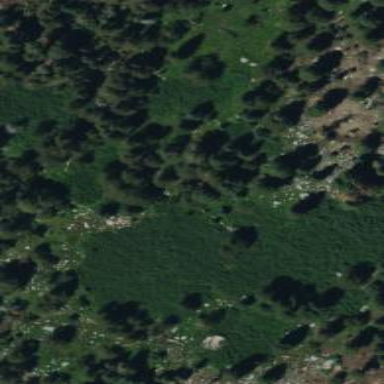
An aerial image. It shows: Wet meadow with wooded vegetation.